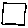
Label: square